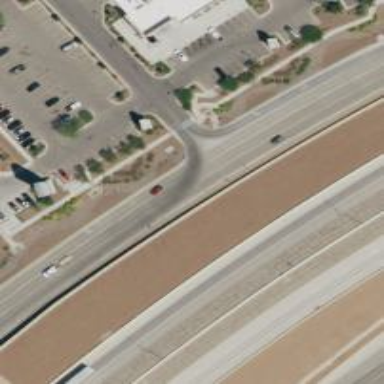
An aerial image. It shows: Primary highway with frontage road.